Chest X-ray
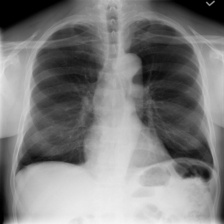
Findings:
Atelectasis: positive
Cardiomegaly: negative
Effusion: negative
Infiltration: negative
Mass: negative
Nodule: negative
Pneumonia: negative
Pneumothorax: negative
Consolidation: negative
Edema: negative
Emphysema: negative
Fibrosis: negative
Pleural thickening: negative
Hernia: negative